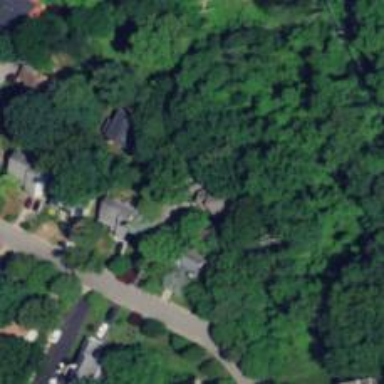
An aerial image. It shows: Driveway.